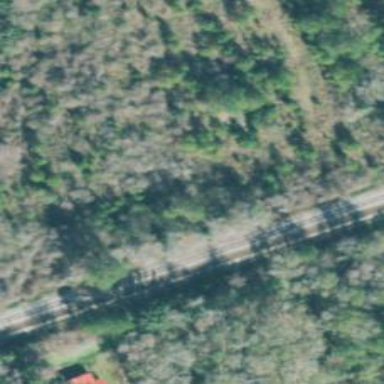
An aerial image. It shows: Abandoned railway spur.